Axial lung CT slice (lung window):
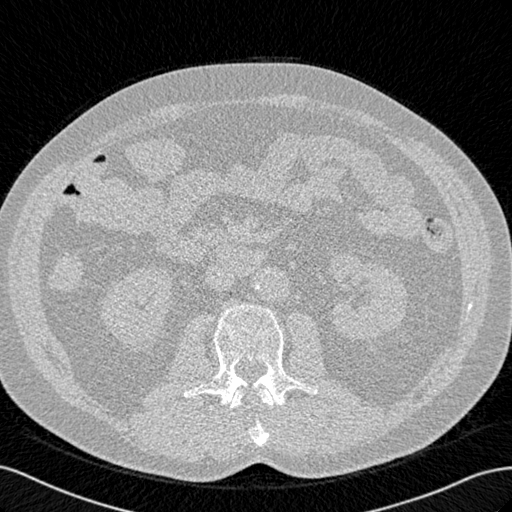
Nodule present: no